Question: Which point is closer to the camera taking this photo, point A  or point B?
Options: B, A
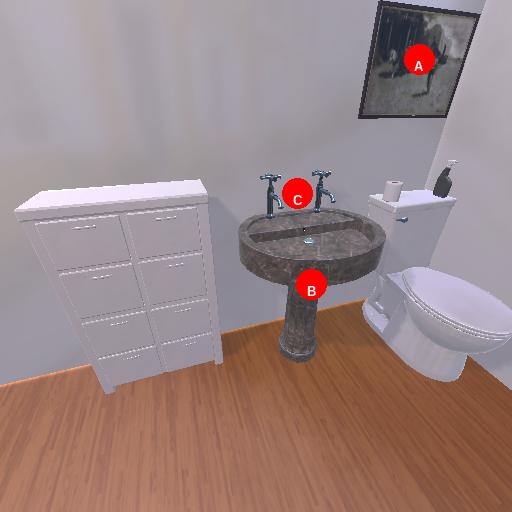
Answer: B